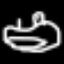
Label: frog